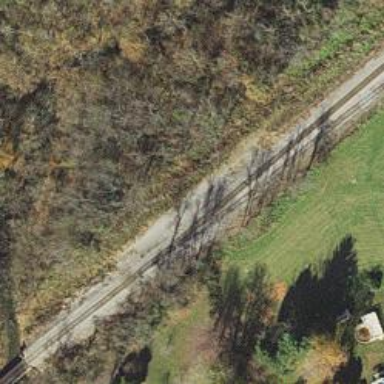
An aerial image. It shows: Railway siding with rails.